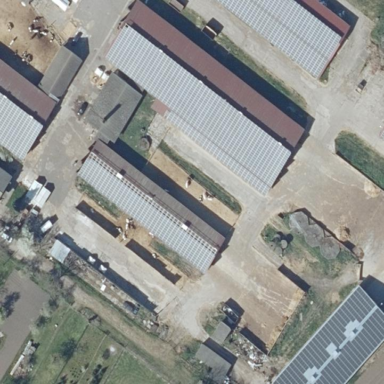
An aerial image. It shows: Small solar photovoltaic panel generator at farm auxiliary building.